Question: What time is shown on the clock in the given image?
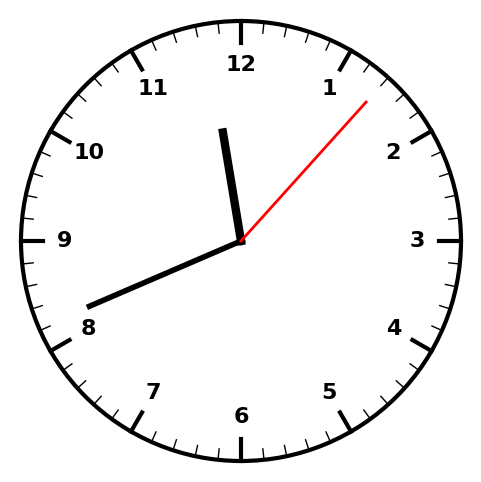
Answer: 11:41:07